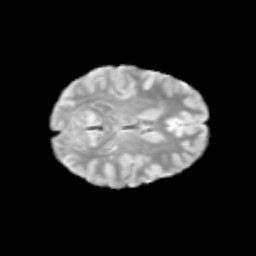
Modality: T2w
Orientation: axial
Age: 11
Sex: female
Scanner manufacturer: siemens
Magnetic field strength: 3 T
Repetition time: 3.8 s
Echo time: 0.07 s